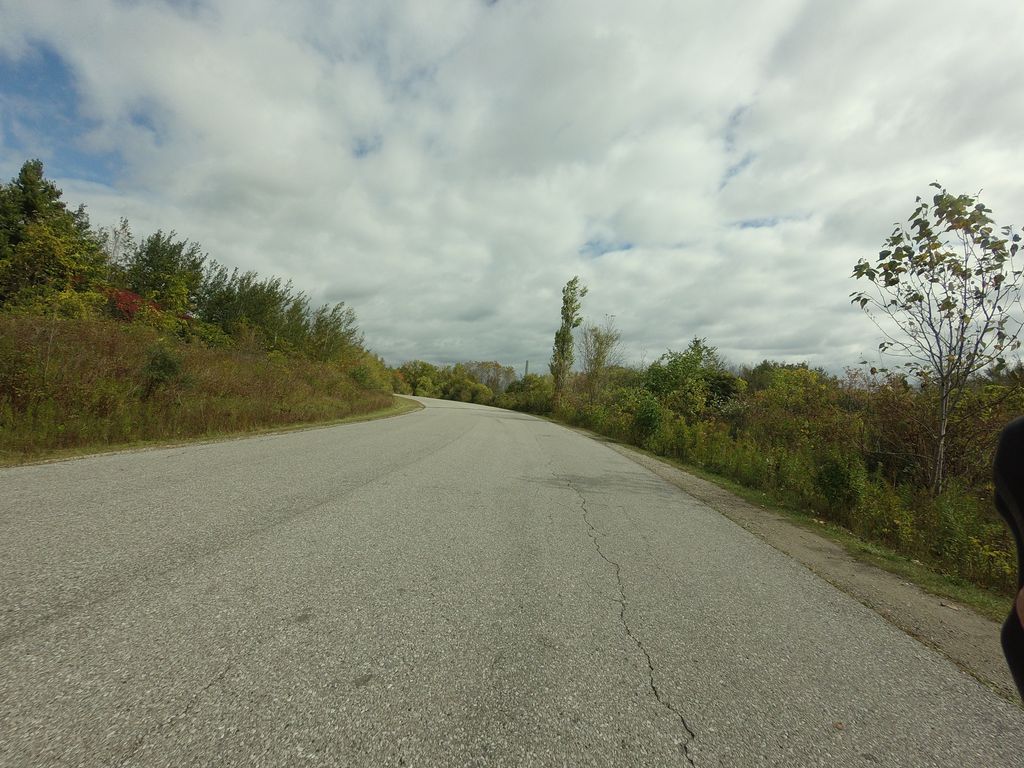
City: toronto